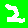
Digit: 2